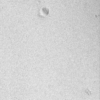
Label: not_dusty